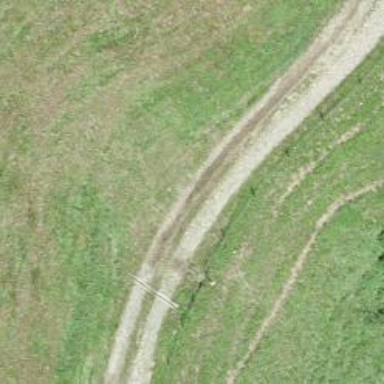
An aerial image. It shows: Track with grade 3 surface.